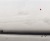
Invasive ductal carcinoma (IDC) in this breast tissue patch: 0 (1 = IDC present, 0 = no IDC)